Brain MRI, t1w sequence, axial 2D slice.
Patient: age 41, sex F, weight 95 kg, height 1.95 m
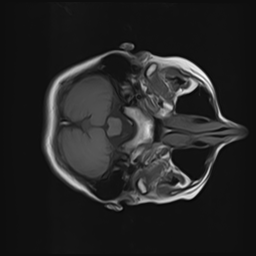